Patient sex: M
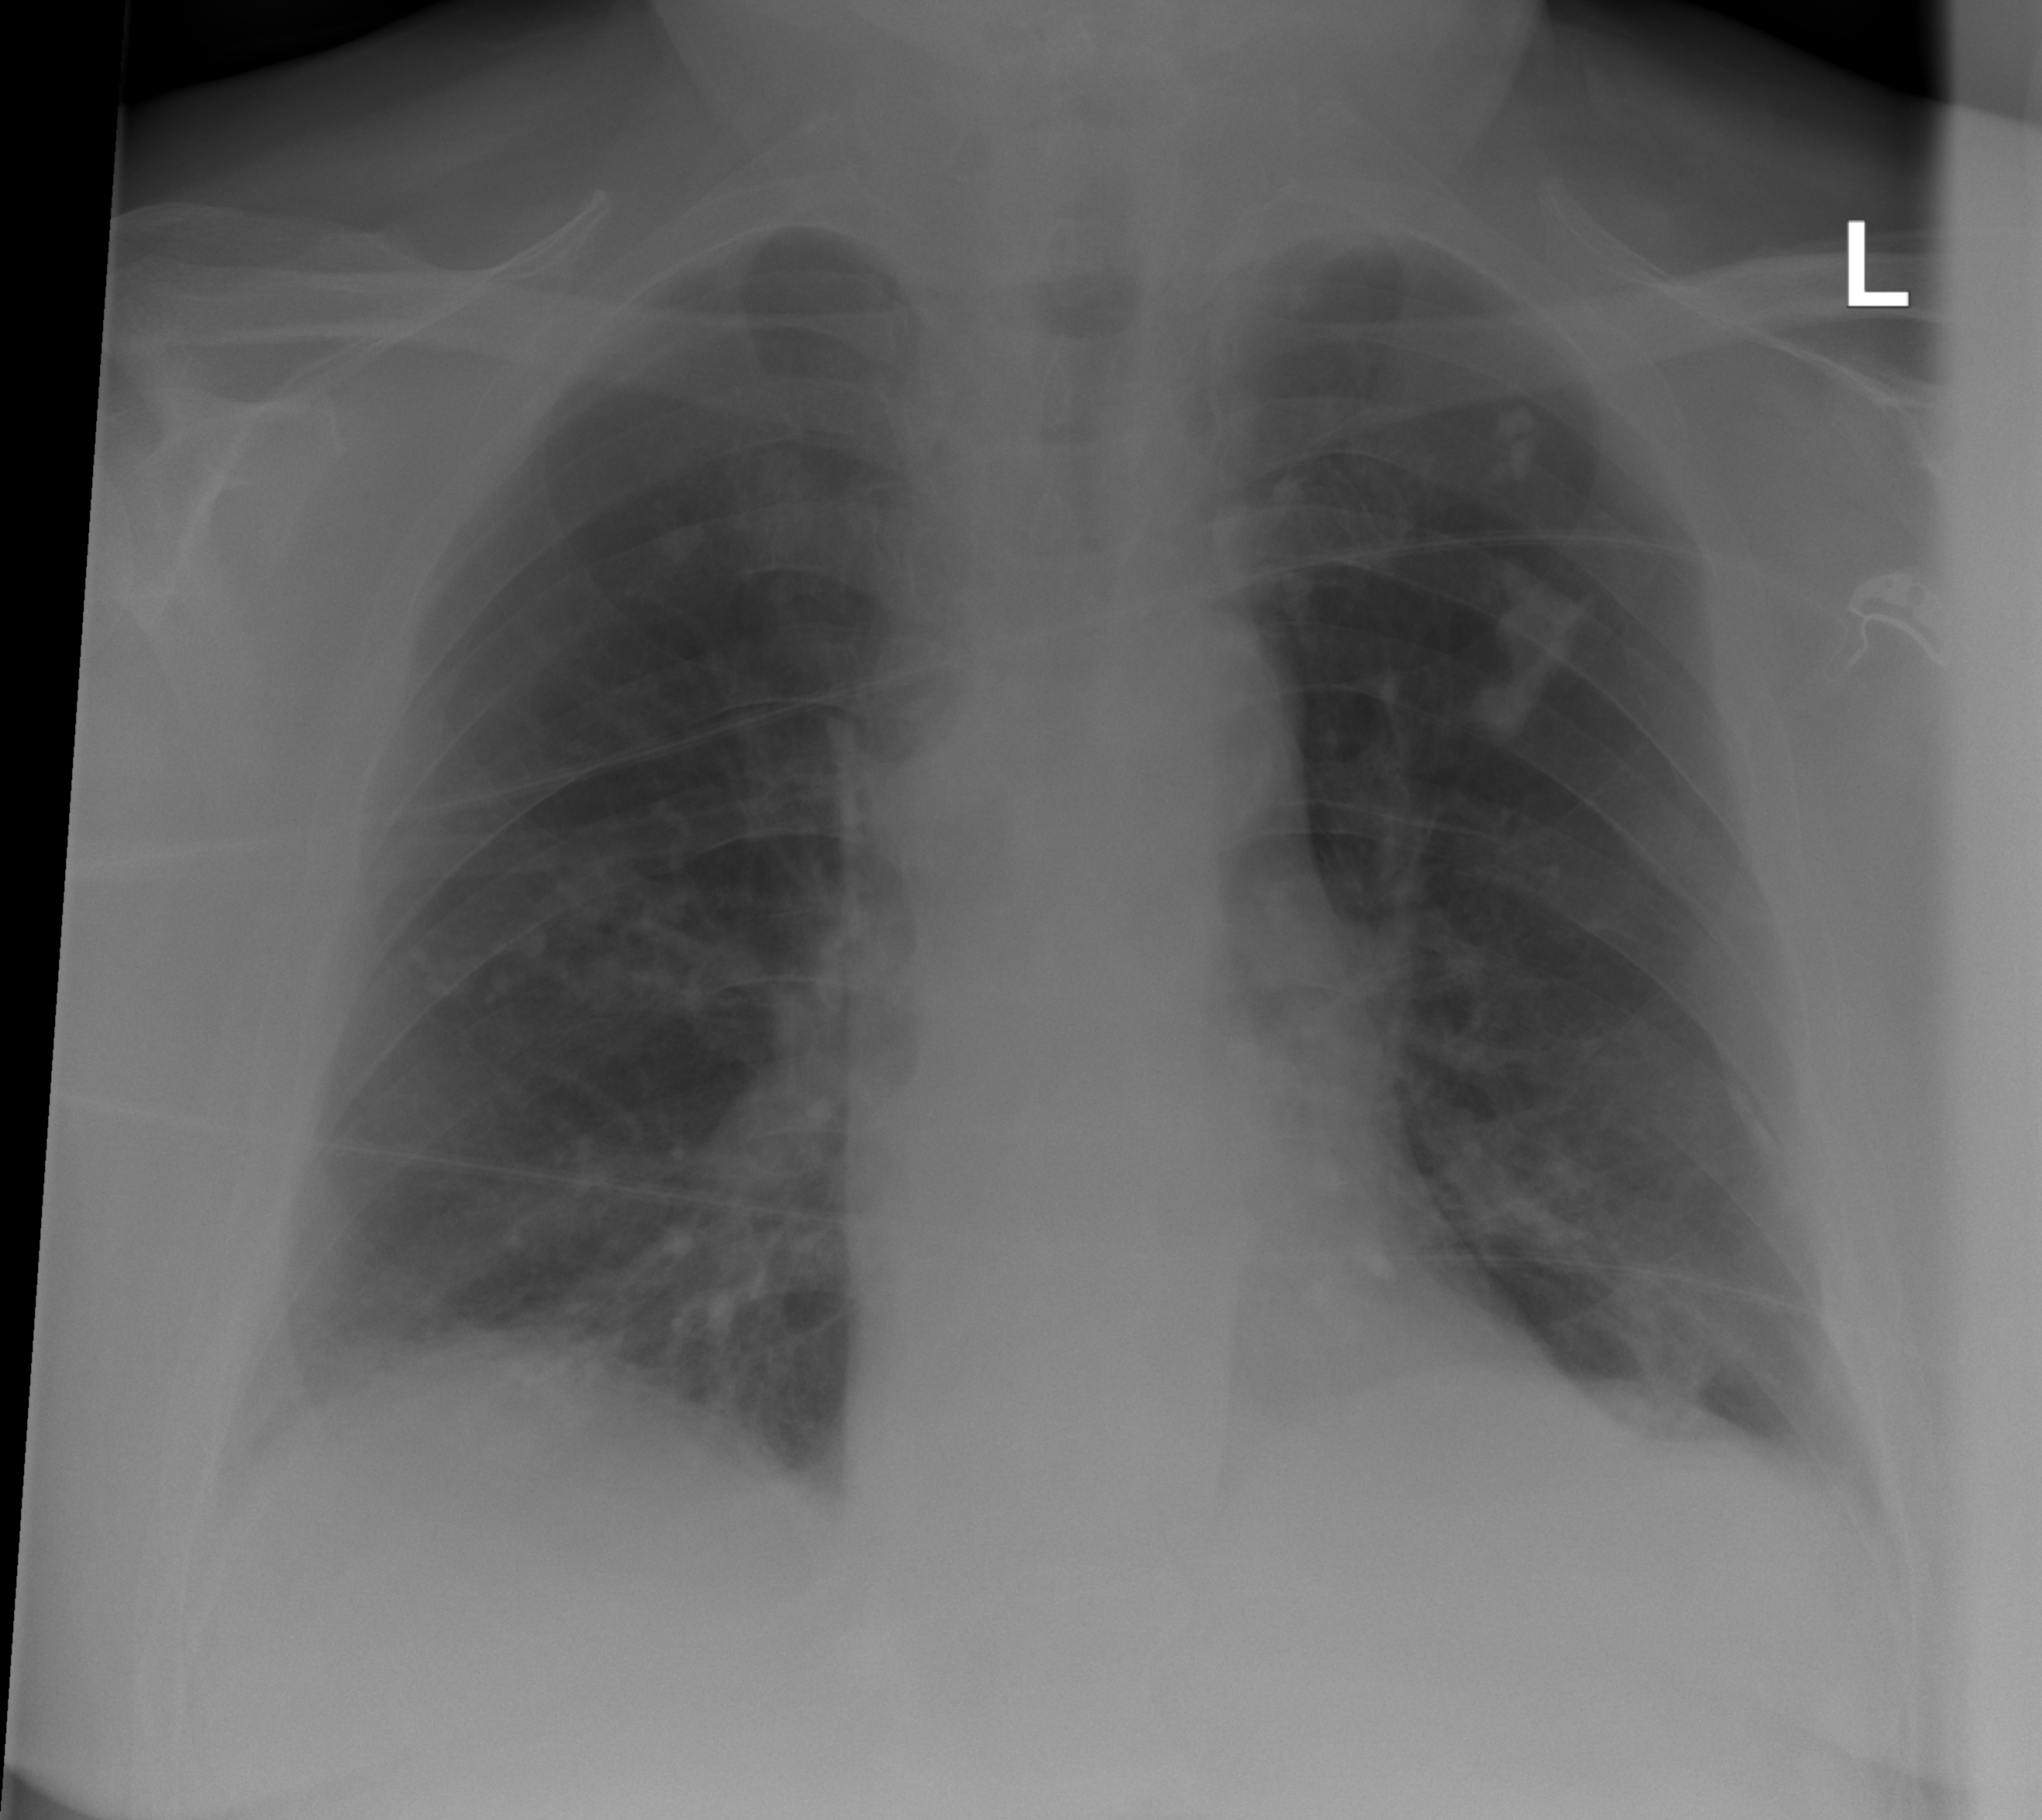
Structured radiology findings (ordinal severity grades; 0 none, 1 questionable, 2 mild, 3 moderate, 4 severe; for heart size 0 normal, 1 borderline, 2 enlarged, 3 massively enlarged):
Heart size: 0
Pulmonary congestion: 0
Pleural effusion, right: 0
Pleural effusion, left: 0
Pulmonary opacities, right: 0
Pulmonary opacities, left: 0
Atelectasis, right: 1
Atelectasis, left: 1